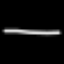
Label: line